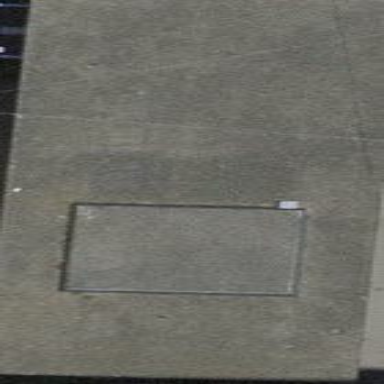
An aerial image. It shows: Close-up view of roof part of building.